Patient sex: M
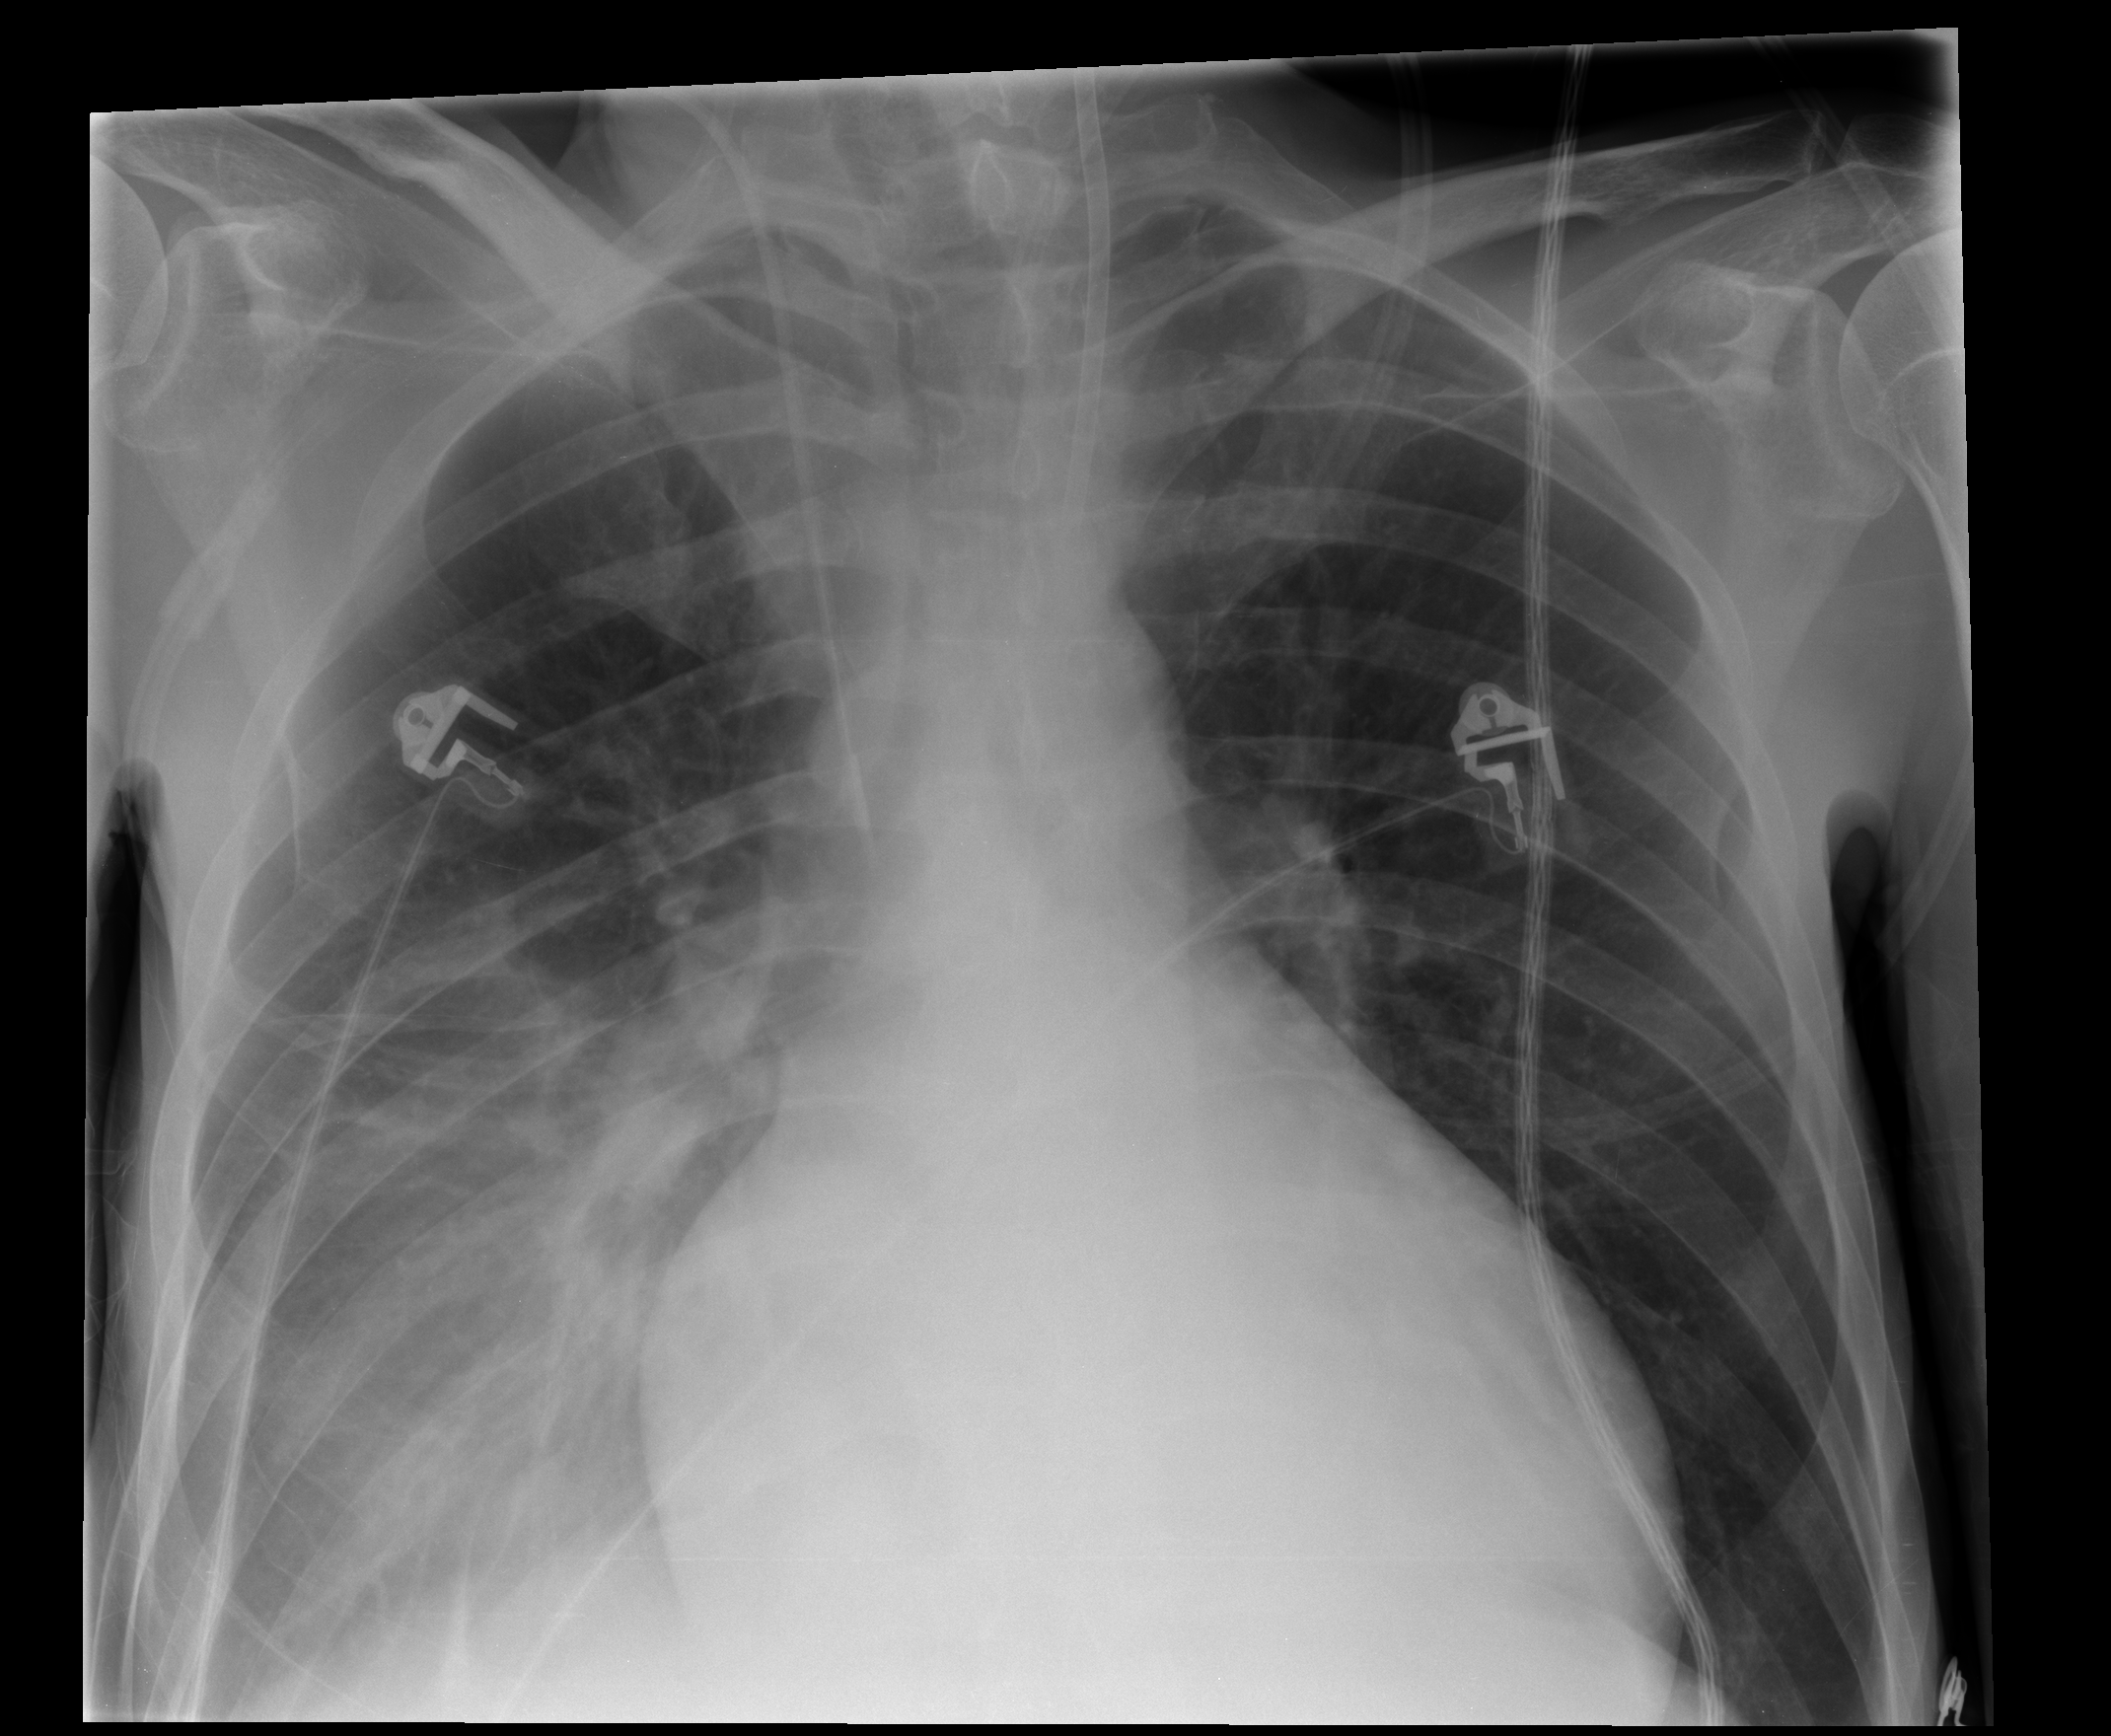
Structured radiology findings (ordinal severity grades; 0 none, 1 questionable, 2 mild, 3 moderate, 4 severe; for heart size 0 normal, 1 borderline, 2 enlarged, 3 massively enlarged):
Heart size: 2
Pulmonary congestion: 1
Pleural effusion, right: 1
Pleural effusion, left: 0
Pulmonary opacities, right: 3
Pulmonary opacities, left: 0
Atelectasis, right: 1
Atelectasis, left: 0